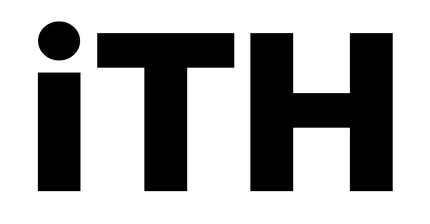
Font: Inter_Black